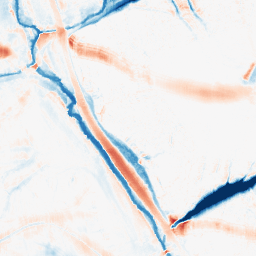
Category: morphological
Decomposition family: morphological_ellipse
Decomposition parameters: operation: average
width: 30
height: 20
Upsampling method: bicubic
Upsampling parameters: scale: 2
Upsampling scale: 2